RGB frame:
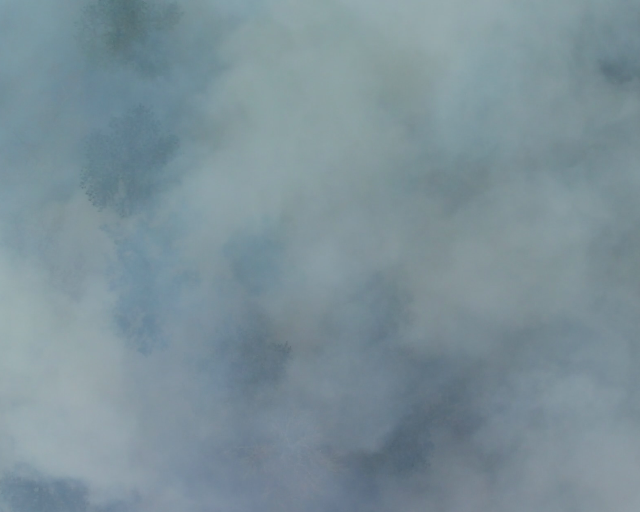
Thermal frame:
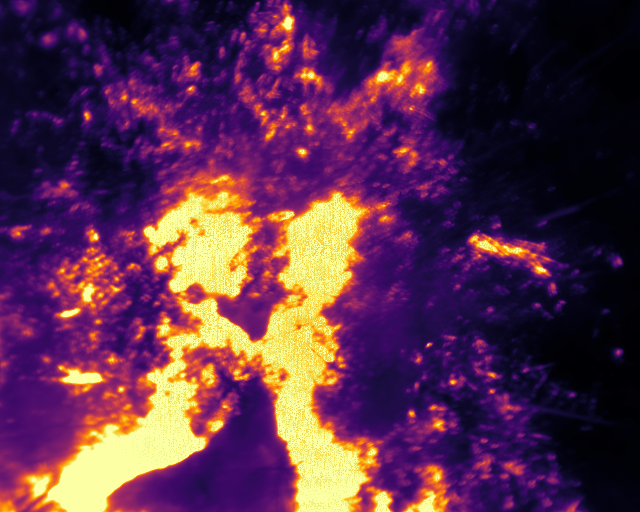
Captured: 2026-02-26 03:10:59
Pixels at or above 80 °C: 116744 (fraction of frame: 0.3563)